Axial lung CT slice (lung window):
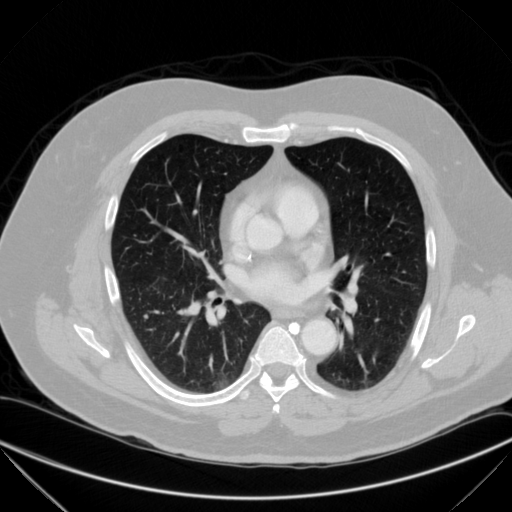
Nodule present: yes
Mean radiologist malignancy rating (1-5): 2.667